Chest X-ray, AP view. Patient: 47 years old, sex F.
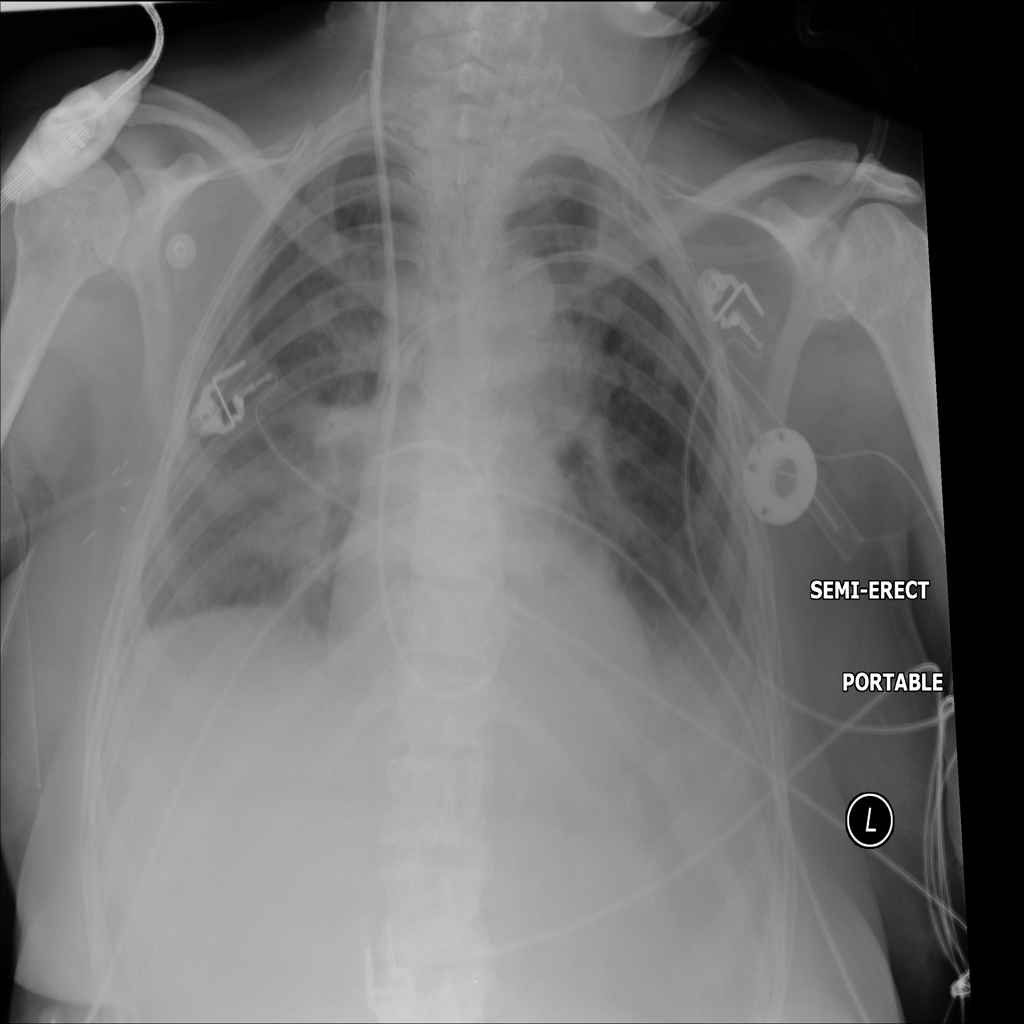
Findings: Effusion, Infiltration